Question: I am interested in computing the power spectrum of a system of particles (~100,000) in 3D space with Python. What I have found so far is a group of functions in Numpy ('fft','fftn',..) which compute the discrete Fourier transform, of which the square of the absolute value is the power spectrum. My question is a matter of how my data are being represented - and truthfully may be fairly simple to answer.
The data structure I have is an array which has a shape of (,2), being the number of particles I have, and each column representing either the x, y, and z coordinate of the particles. The function I believe I should be using it the 'fftn()' function, which takes the discrete Fourier transform of an -dimensional array - but it says nothing about the format. How should the data be represented as a data structure to be fed into 'fftn'?
Here is what I've tried so far to test the function:
'''
import numpy as np
import random
import matplotlib.pyplot as plt
DATA = np.zeros((100,3))
for i in range(len(DATA)):
DATA[i,0] = random.uniform(-1,1)
DATA[i,1] = random.uniform(-1,1)
DATA[i,2] = random.uniform(-1,1)
FFT = np.fft.fftn(DATA)
PS = abs(FFT)**2
plt.plot(PS)
plt.show()
'''
The array entitled 'DATA' is a mock array, ultimately the thing which will be 100,000 by 3 in shape. The output of the code gives me something like:

As you can see, I think this is giving me three 1D power spectra (1 for each column of my data), but really I'd like a power spectrum as a function of radius.
Does anybody have any advice or alternative methods/packages they know of to compute the power spectrum (I'd even settle for the two point autocorrelation function).
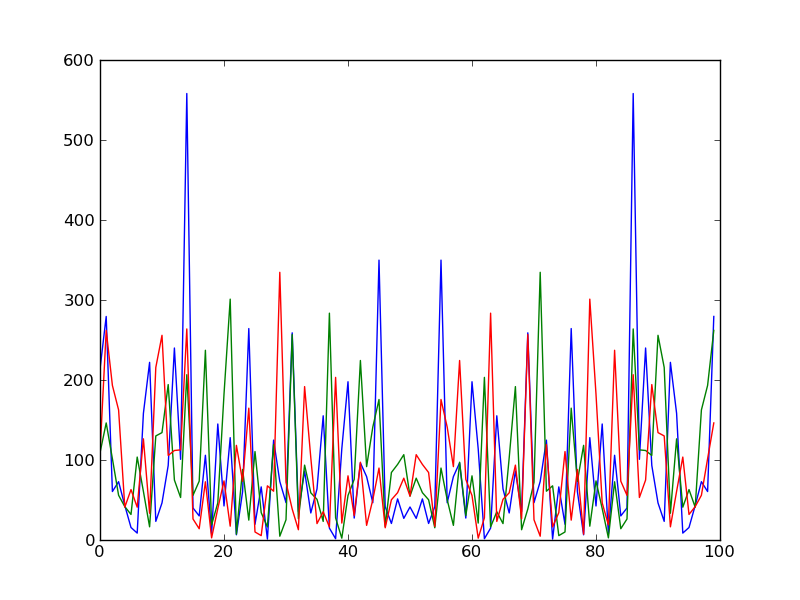
Answer: It doesn't quite work the way you are setting it out...
You need a function, lets call it 'f(x, y, z)', that describes the density of mass in space. In your case, you can consider the galaxies as point masses, so you will have a delta function centered at the location of each galaxy. It is for this function that you can calculate the three-dimensional autocorrelation, from which you could calculate the power spectrum.
If you want to use numpy to do that for you, you are first going to have to discretize your function. A possible mock example would be:
'''
import numpy as np
import matplotlib.pyplot as plt
space = np.zeros((100, 100, 100), dtype=np.uint8)
x, y, z = np.random.randint(100, size=(3, 1000))
space[x, y, z] += 1
space_ps = np.abs(np.fft.fftn(space))
space_ps *= space_ps
space_ac = np.fft.ifftn(space_ps).real.round()
space_ac /= space_ac[0, 0, 0]
'''
And now 'space_ac' holds the three-dimensional autocorrelation function for the data set. This is not quite what you are after, and to get you one-dimensional correlation function you would have to average the values on spherical shells around the origin:
'''
dist = np.minimum(np.arange(100), np.arange(100, 0, -1))
dist *= dist
dist_3d = np.sqrt(dist[:, None, None] + dist[:, None] + dist)
distances, _ = np.unique(dist_3d, return_inverse=True)
values = np.bincount(_, weights=space_ac.ravel()) / np.bincount(_)
plt.plot(distances[1:], values[1:])
'''
There is another issue with doing things yourself this way: when you compute the power spectrum as above, mathematically is as if your three dimensional array wrapped around the borders, i.e. point '[999, y, z]' is a neighbour to '[0, y, z]'. So your autocorrelation could show two very distant galaxies as close neighbours. The simplest way to deal with this is by making your array twice as large along every dimension, padding with extra zeros, and then discarding the extra data.
Alternatively you could use 'scipy.ndimage.filters.correlate' with 'mode='constant'' to do all the dirty work for you.